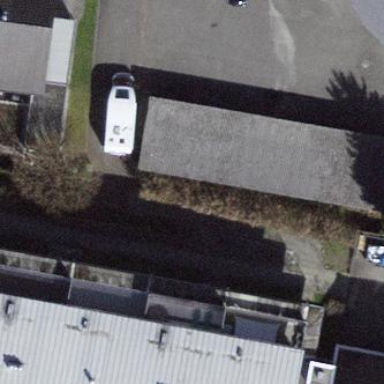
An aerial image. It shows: Garage building.